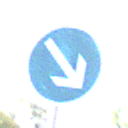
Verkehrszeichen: VorgeschriebeneVorbeifahrtRechts
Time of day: Midday
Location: Outdoor (Nature)
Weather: PartlyCloudy
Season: NotSpecified
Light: Natural